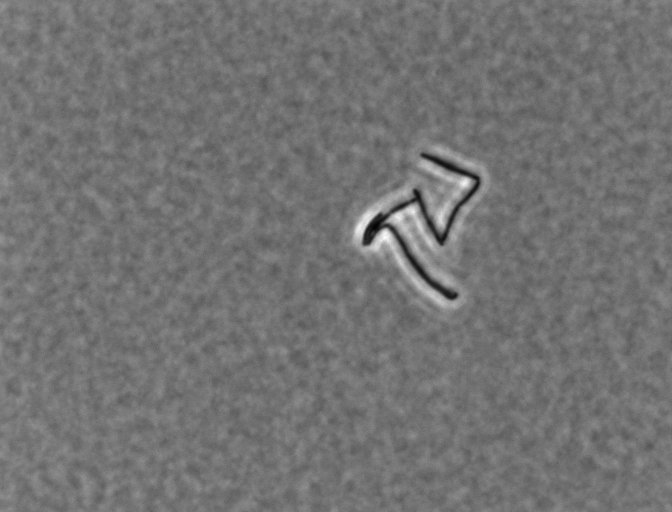
Bacillus subtilis